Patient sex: M
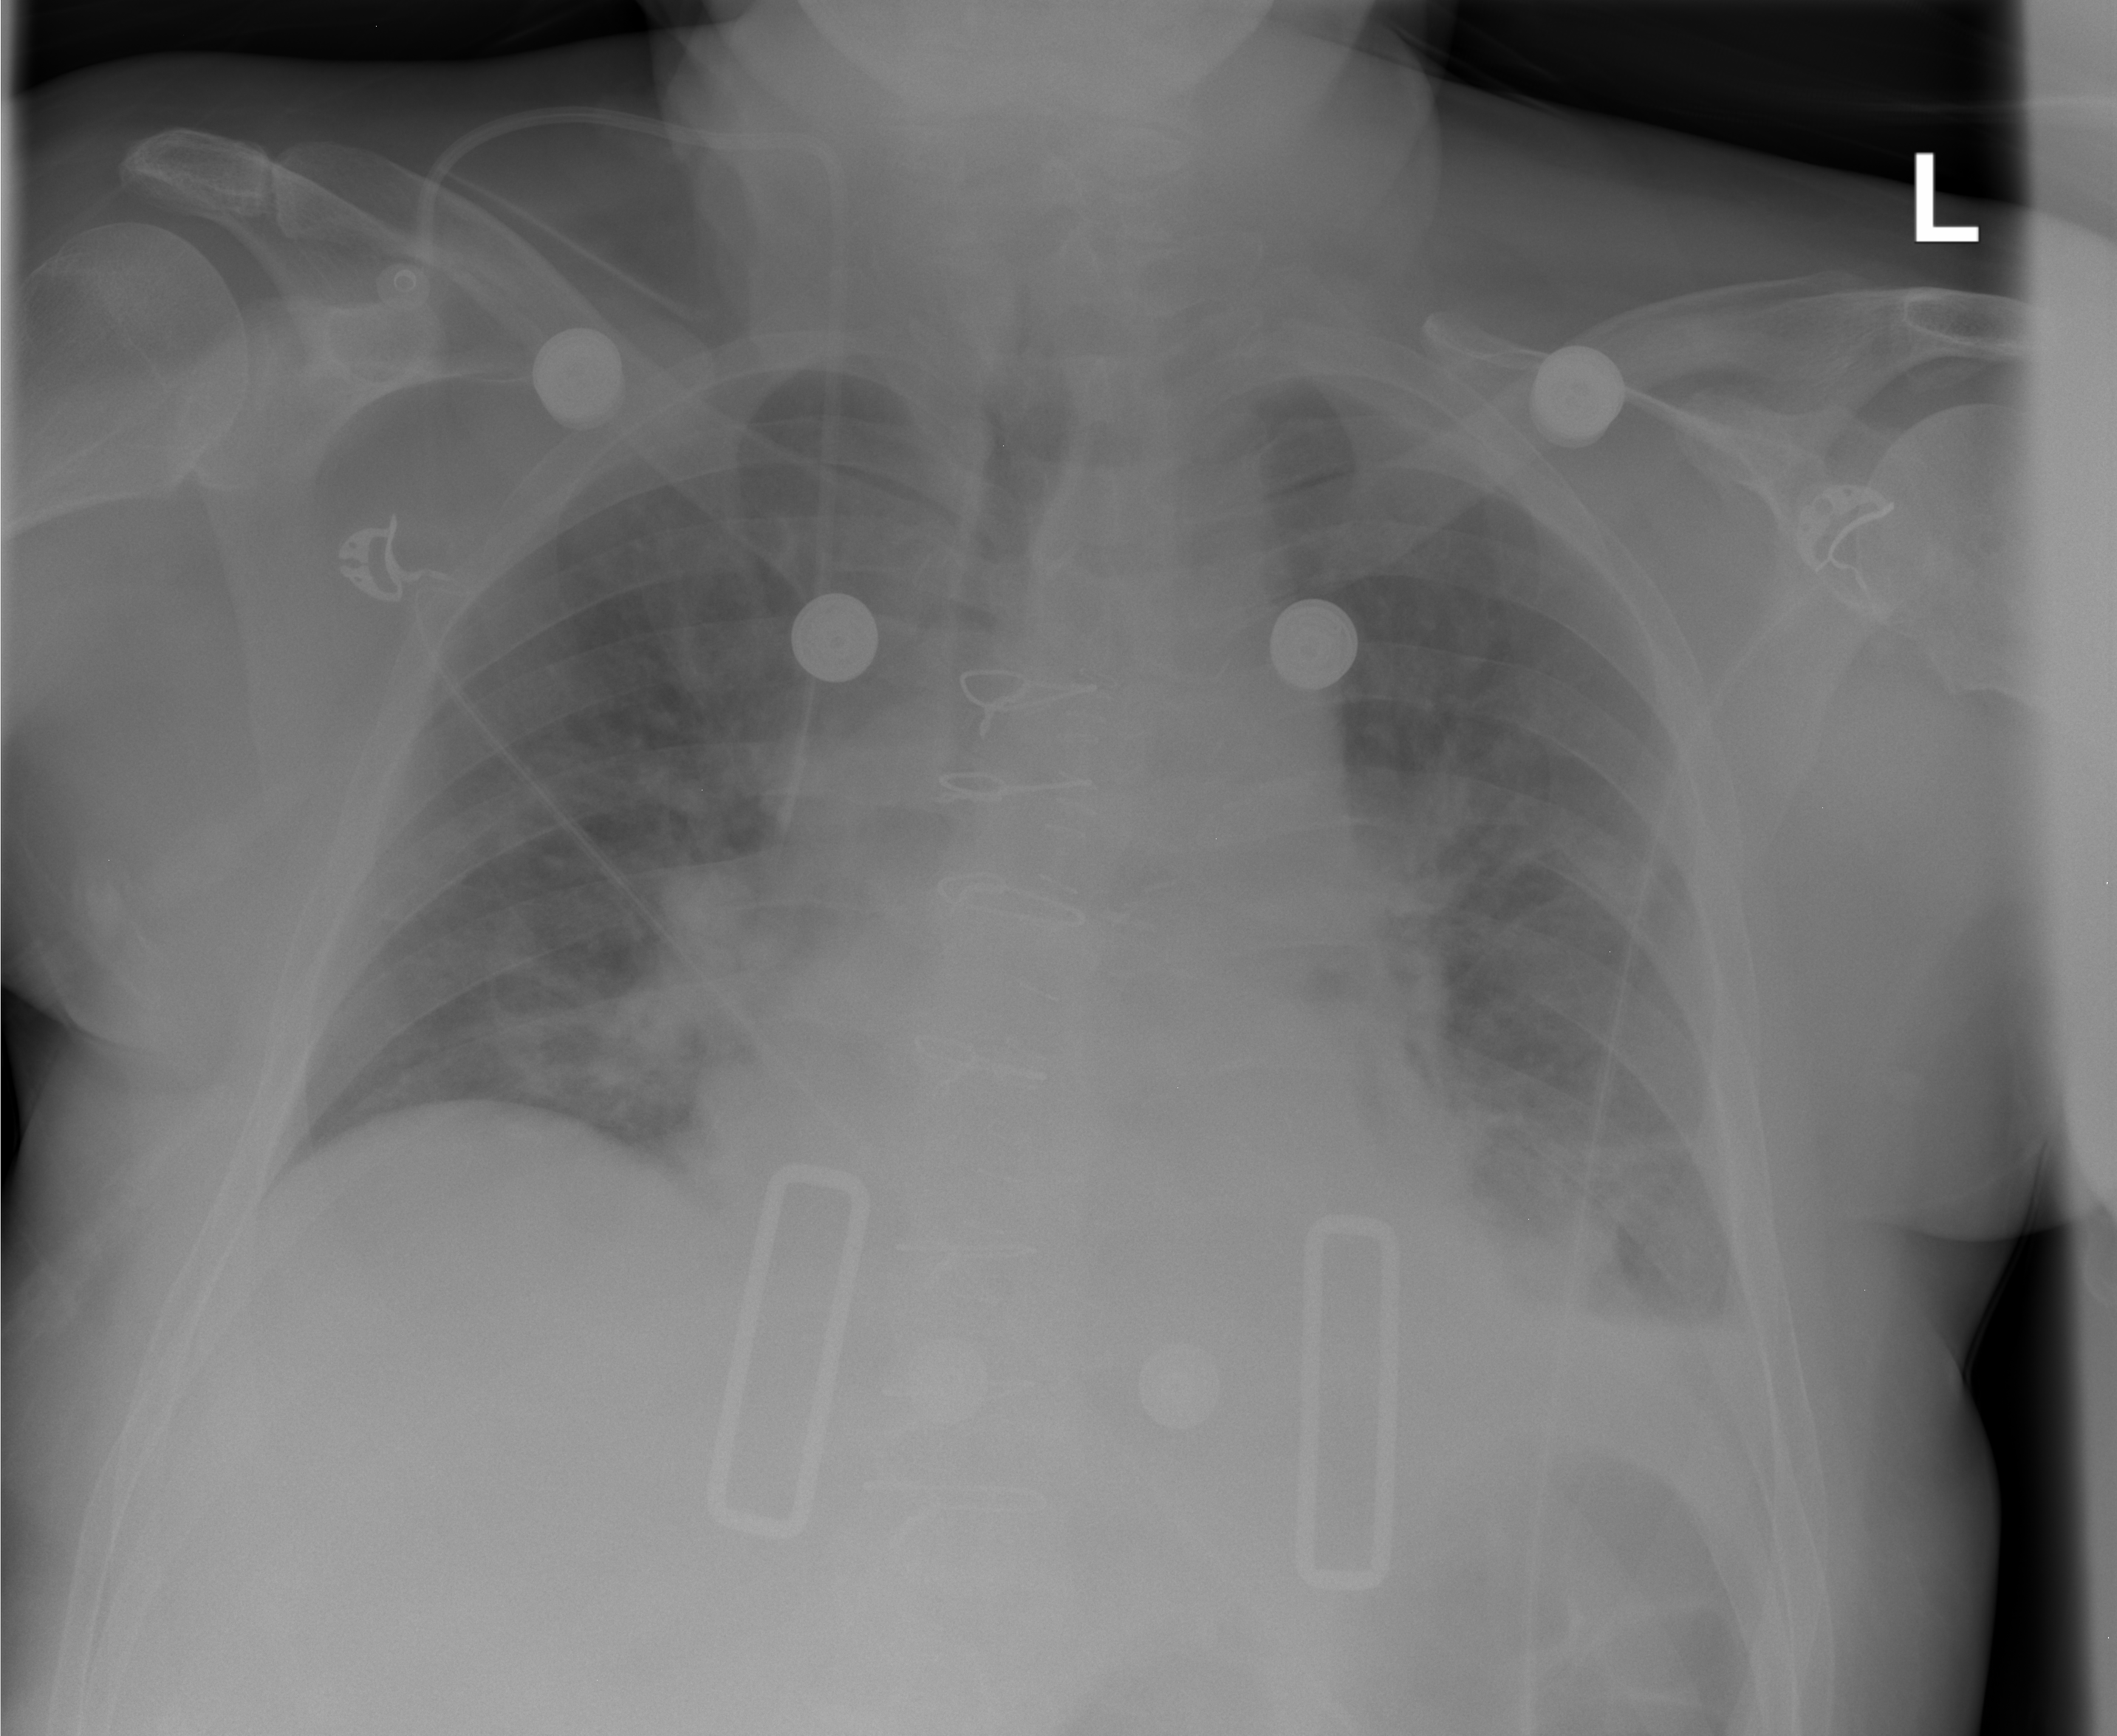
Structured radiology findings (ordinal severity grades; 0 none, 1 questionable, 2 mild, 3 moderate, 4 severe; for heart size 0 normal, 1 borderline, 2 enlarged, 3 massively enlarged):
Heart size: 0
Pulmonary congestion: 3
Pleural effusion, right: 0
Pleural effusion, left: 2
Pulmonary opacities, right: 0
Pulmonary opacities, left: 0
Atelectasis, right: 0
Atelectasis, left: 2